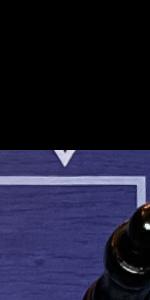
Label: Empty